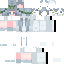
A female human skin with pale skin, wearing blonde helmet dressed in a blue robe top and red pants, featuring a closed mouth.